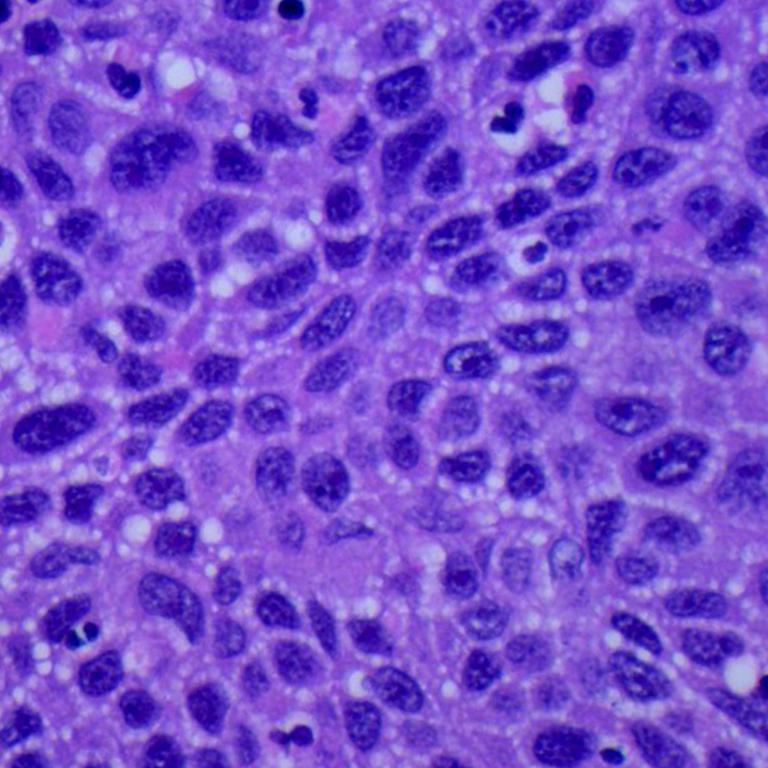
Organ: lung
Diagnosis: squamous carcinomas